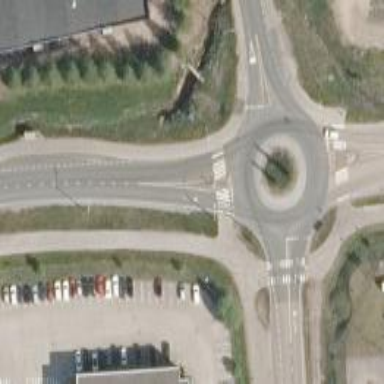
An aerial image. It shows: Road with "give way" sign.